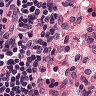
Metastatic tissue present: no